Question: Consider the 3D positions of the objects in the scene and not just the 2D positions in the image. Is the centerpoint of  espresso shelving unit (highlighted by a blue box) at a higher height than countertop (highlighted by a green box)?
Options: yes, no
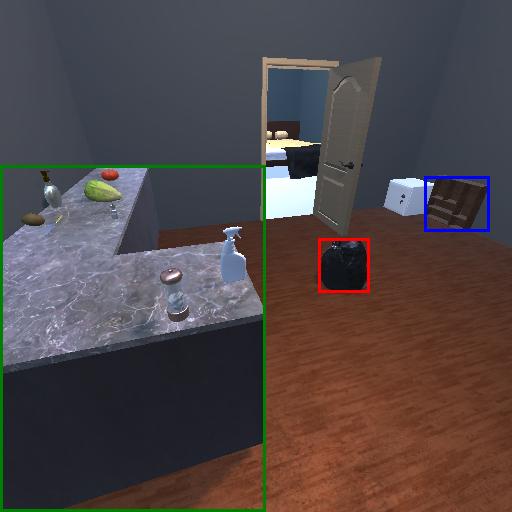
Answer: yes